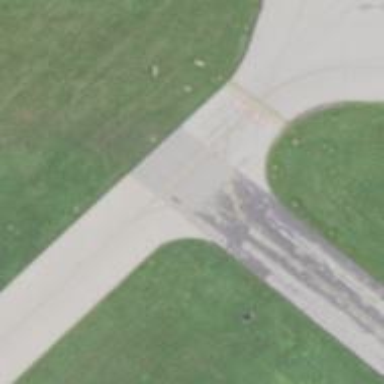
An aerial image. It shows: View of taxiway at the airport.